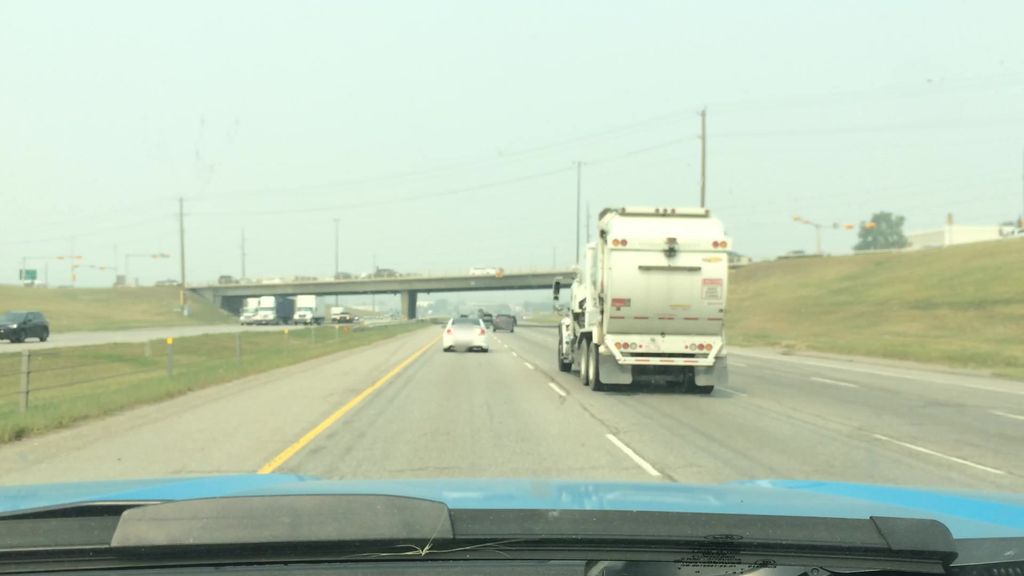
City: calgary